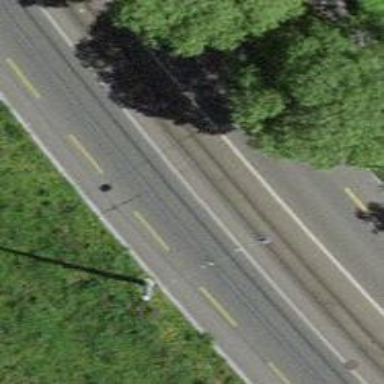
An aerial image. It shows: Secondary road with asphalt surface. There is sidewalk on the left and lane designated for cycling in both directions.